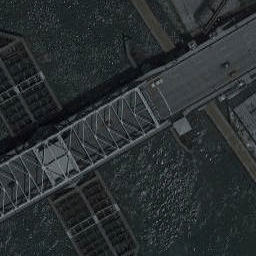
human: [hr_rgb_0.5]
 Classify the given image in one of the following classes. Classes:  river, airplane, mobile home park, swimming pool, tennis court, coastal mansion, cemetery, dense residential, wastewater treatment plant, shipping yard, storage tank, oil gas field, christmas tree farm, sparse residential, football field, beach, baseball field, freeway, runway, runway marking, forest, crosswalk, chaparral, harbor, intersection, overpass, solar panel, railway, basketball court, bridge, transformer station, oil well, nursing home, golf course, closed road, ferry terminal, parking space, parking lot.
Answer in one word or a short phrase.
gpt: bridge